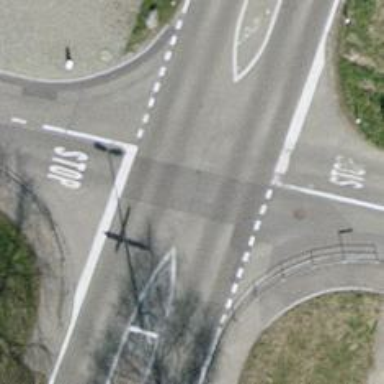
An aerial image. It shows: Road with stop sign.